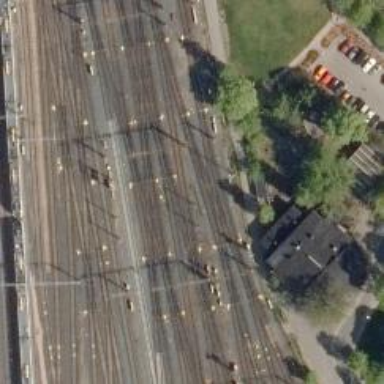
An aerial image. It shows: Railway track with continuous electrified contact lines.